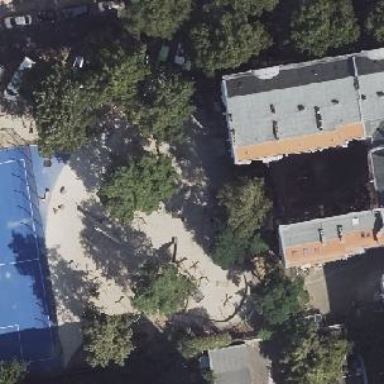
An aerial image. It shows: Sandpit at the playground.